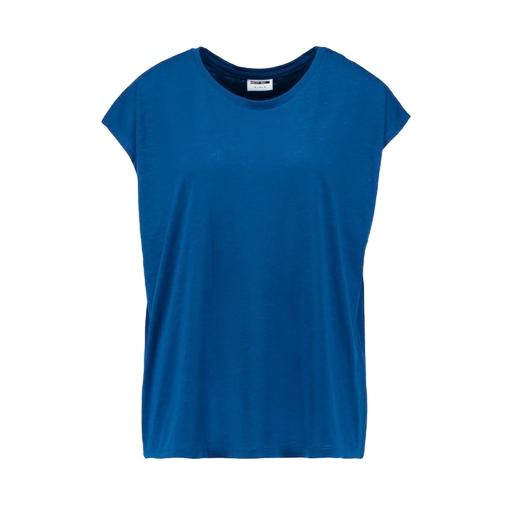
blue scoop-neck tee, cap-sleeved tee, cap-sleeve tee, white background